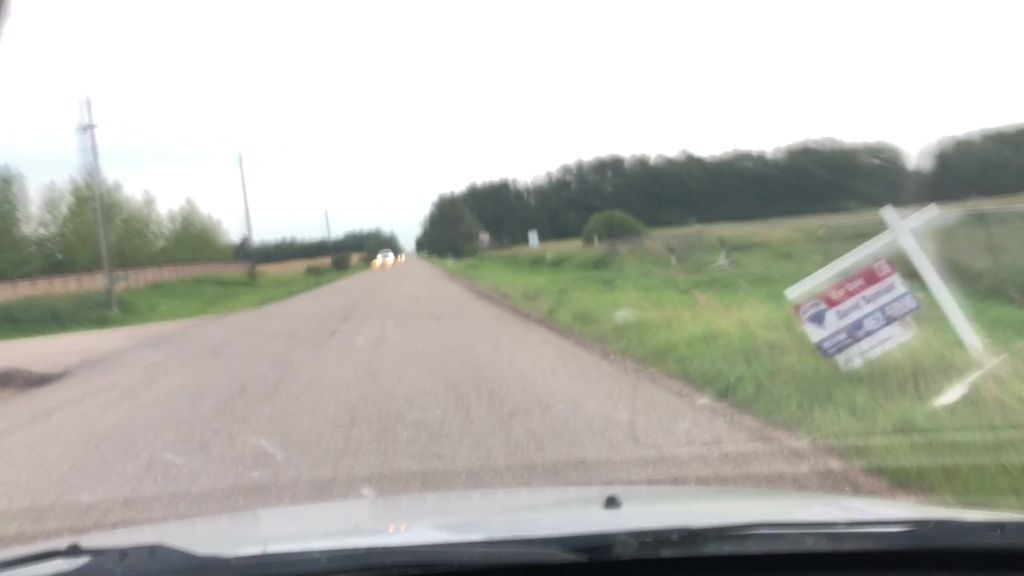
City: edmonton